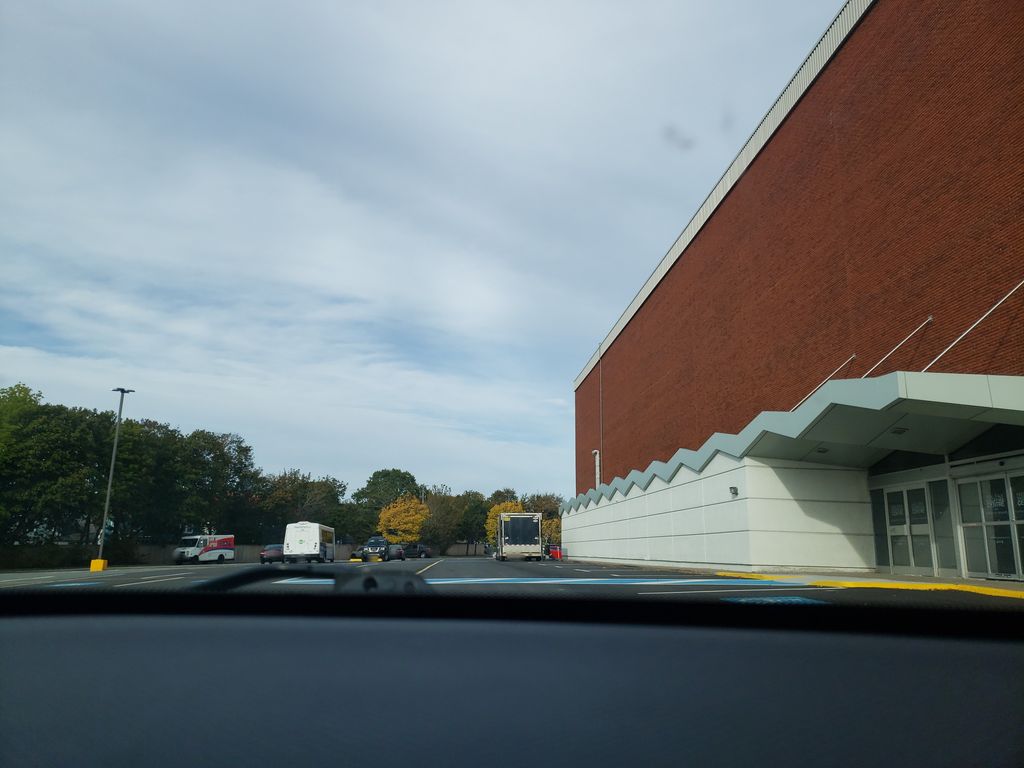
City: halifax